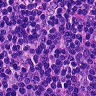
Metastatic tissue present: no